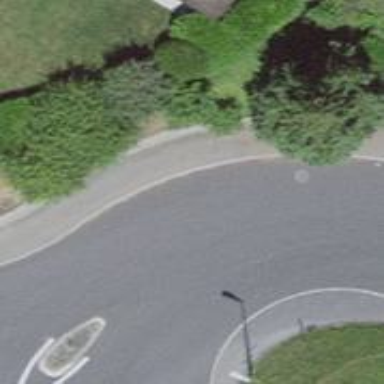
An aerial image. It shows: Tertiary road with asphalt surface.